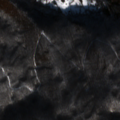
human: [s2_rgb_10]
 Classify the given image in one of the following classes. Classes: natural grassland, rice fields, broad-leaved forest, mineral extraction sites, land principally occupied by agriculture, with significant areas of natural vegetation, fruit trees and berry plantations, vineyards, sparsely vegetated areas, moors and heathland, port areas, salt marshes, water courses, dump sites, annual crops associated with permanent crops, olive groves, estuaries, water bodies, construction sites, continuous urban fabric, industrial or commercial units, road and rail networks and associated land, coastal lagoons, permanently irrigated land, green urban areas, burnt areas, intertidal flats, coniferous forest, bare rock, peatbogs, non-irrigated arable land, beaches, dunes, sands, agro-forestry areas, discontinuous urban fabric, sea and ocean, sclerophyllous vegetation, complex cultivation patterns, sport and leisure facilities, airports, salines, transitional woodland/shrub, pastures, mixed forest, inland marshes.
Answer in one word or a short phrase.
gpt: land principally occupied by agriculture, with significant areas of natural vegetation, broad-leaved forest, mixed forest